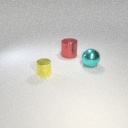
large red metal cylinder behind small yellow metal cylinder